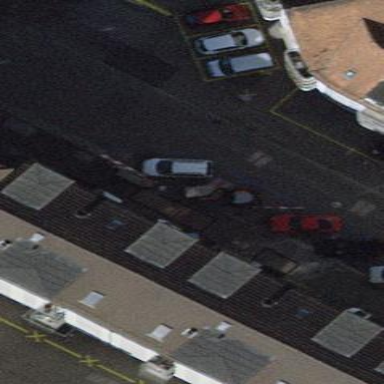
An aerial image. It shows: Parking lane area.